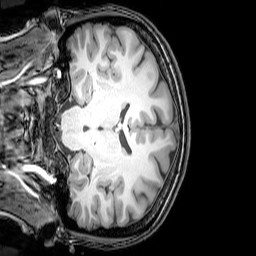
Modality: T1w
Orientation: coronal
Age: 26
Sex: female
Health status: healthy
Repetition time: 0.081 s
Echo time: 0.037 s